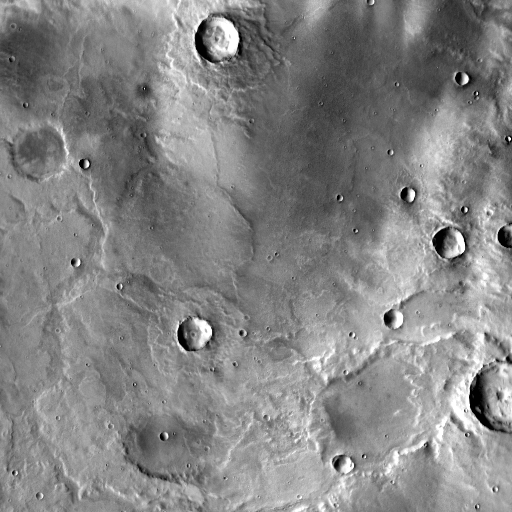
Crater classes present: Background, Other, Layered, Buried